Question: I want to make two layouts in a listview like this:

Thanks.
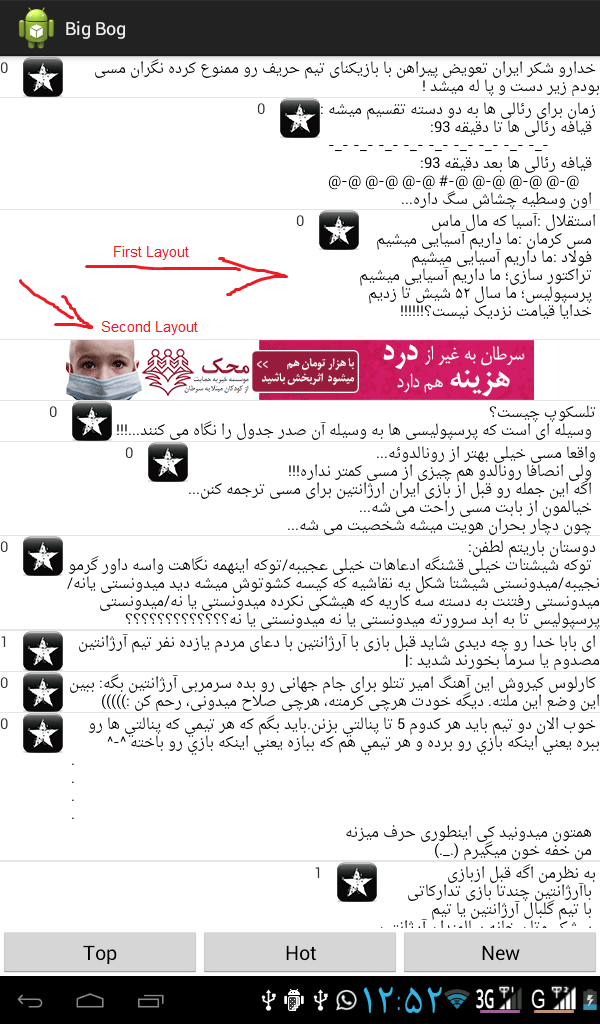
Answer: The Listview allows you to define the concept of ViewType, allowing you to inflate different layouts depending of the object's "type" you define, in your example it would be with or without picture.
see <URL> for a complete example.